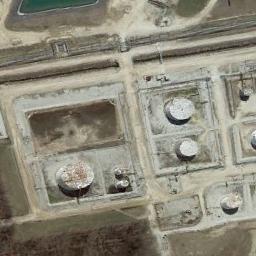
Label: storage_tank